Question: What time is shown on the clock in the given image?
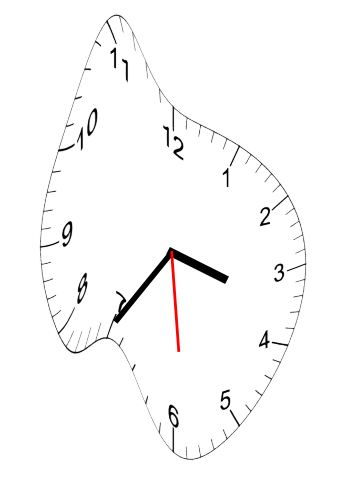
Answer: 03:35:29